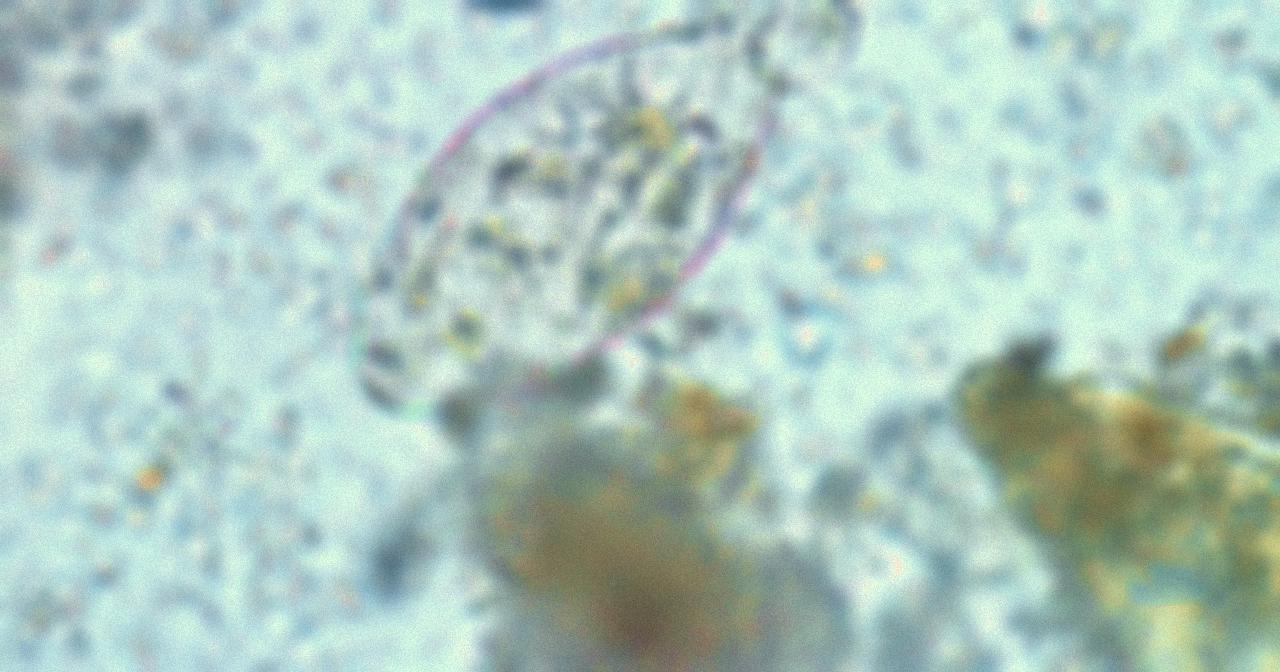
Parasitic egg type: Fasciolopsis buski